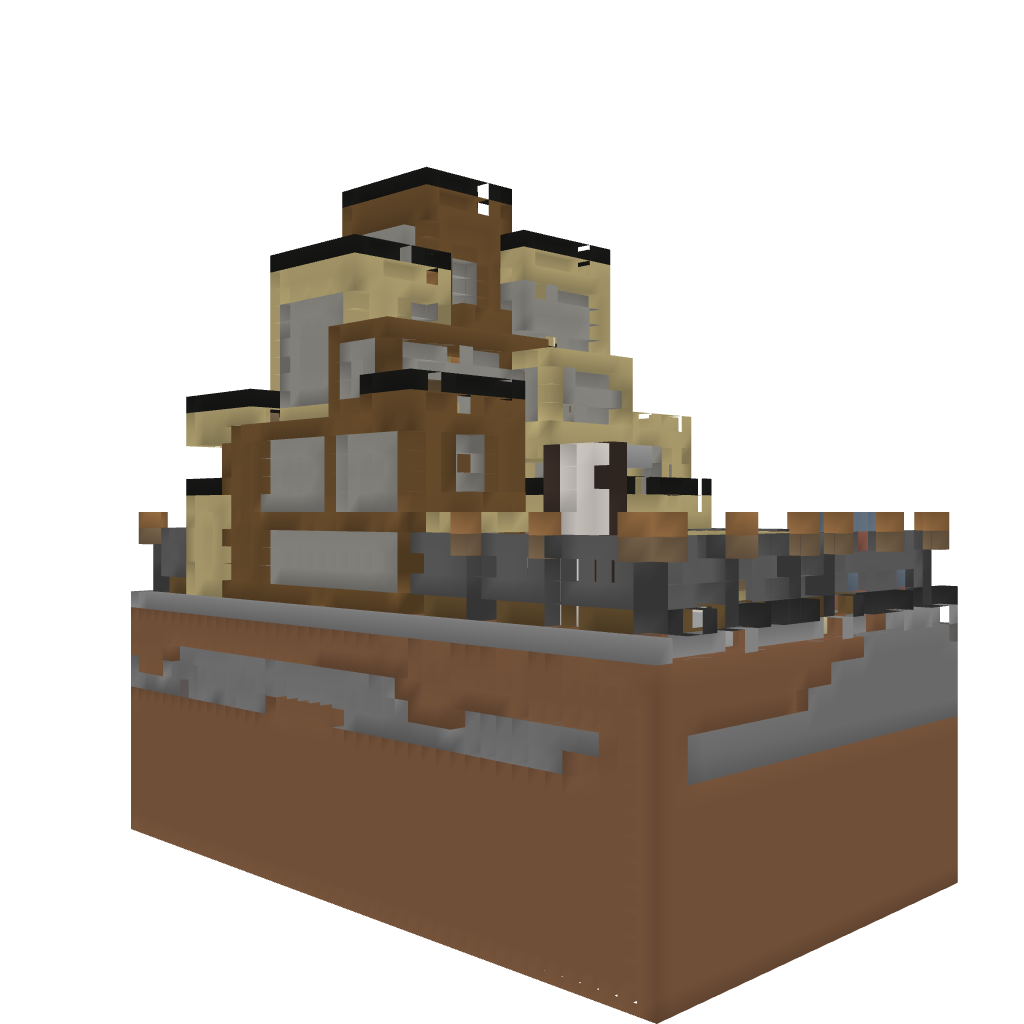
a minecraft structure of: ModernHouse